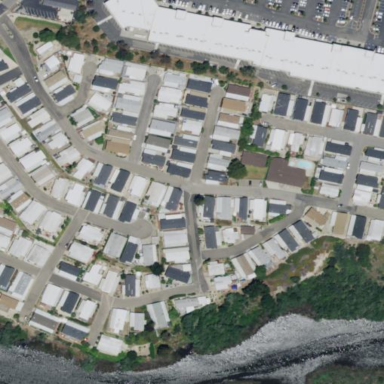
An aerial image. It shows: Residential area designated for mobile homes - mobile home park.